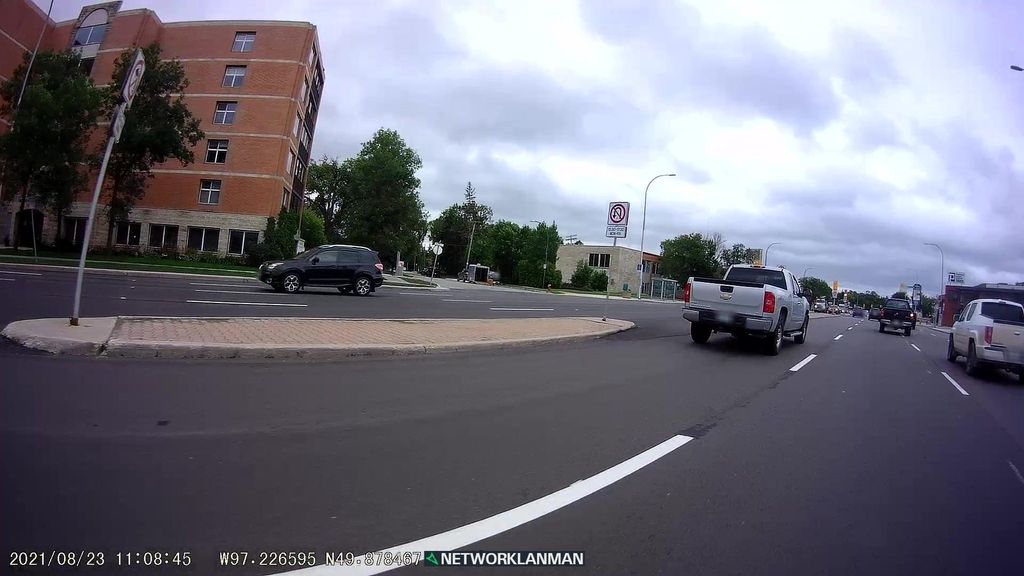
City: winnipeg